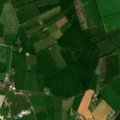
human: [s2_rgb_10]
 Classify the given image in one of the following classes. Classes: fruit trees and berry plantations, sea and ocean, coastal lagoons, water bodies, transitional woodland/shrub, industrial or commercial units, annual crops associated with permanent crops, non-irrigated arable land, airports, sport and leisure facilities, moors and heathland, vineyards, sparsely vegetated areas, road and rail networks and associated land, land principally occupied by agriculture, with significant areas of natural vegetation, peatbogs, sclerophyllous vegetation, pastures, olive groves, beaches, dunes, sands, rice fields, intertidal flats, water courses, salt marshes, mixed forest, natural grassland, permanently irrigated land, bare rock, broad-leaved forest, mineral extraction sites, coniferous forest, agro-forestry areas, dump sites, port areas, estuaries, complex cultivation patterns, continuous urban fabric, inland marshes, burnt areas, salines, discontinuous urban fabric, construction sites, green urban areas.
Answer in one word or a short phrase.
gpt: non-irrigated arable land, pastures